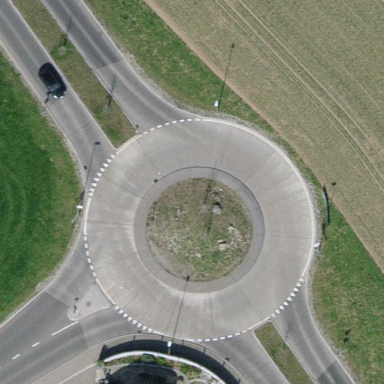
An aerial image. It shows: Secondary road with asphalt surface leading to roundabout junction.